Question: I have an ASP.NET 4.5 Web Site project which is using Razor views. This is not an MVC project, it is an empty web site with just a few .cshtml files in it.
I have a form where I want to validate. I found a site <URL> that explains how to do this with a Razor view, but the Validation class does not have the methods shown in the example. I then came across the 'required' attribute in HTML5, and I added that to each '<input>' in my form. This is validating the form when I submit it, but it is using generic error messages like shown in the image:

Here are my questions:
'required'
*Note** I am not using MVC, so no models, etc. I also was trying to use something built in to ASP.NET if possible, and not use jQuery Validation directly.
Thanks in advance!
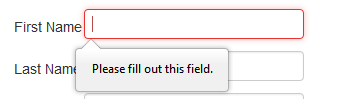
Answer: Yeah you can do a lot of validation with <URL>
> Along with the text input type, there are now a host of other options,
including email, url, number, tel, date and many others.
You can use <URL> to customize messages and whatnot.